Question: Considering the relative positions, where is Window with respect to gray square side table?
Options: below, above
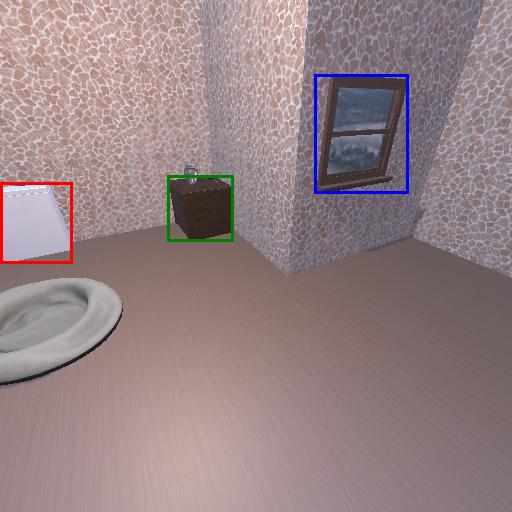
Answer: below